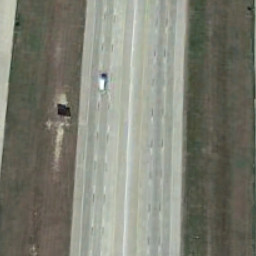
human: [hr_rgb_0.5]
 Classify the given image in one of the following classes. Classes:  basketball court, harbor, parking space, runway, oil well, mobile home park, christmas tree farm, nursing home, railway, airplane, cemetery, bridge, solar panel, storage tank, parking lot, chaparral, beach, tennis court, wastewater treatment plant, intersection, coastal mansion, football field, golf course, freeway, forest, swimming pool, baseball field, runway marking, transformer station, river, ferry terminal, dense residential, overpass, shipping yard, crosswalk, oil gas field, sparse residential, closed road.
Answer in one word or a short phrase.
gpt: freeway